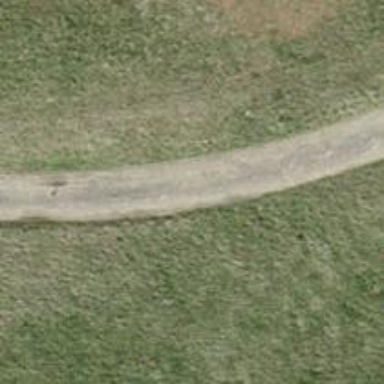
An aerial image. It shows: Gravel track.